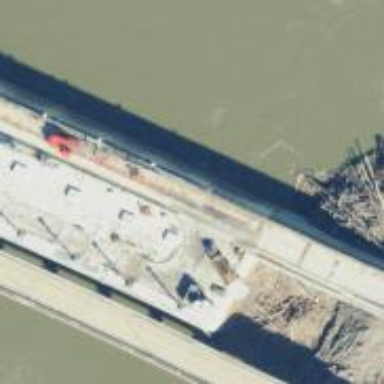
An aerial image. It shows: Hydro power generator.